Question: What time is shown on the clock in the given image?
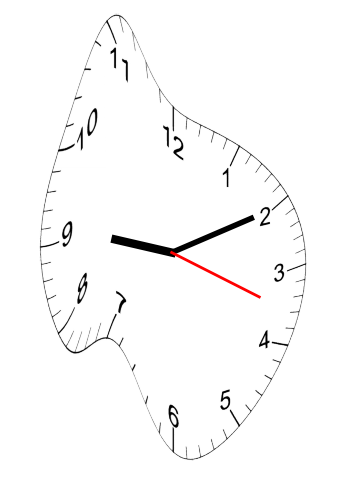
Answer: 09:10:18